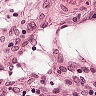
Metastatic tissue present: no